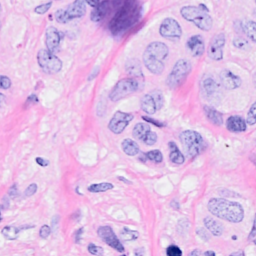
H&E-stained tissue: Breast